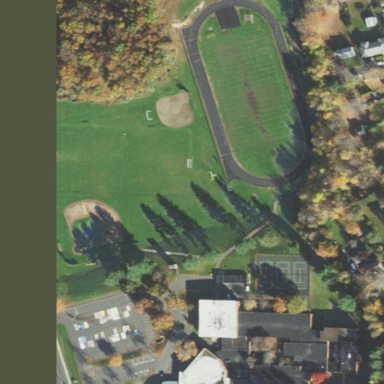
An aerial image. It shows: School.